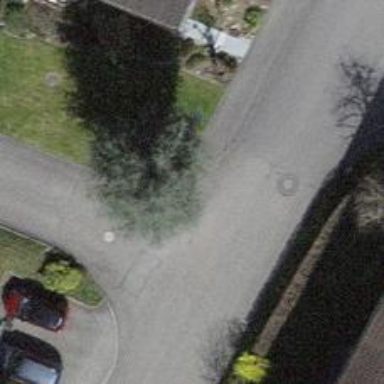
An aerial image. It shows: Kerb serving as barrier.